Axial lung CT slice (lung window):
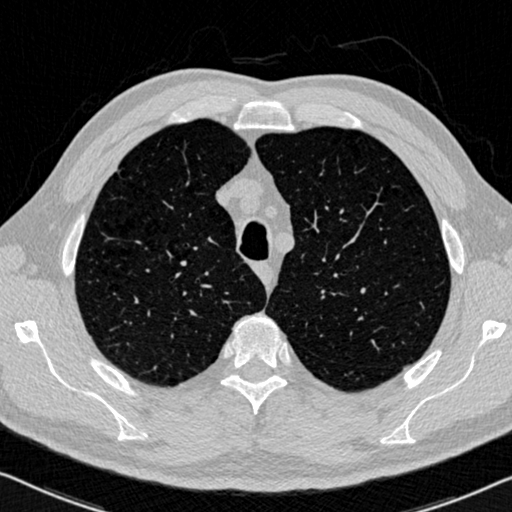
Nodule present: no